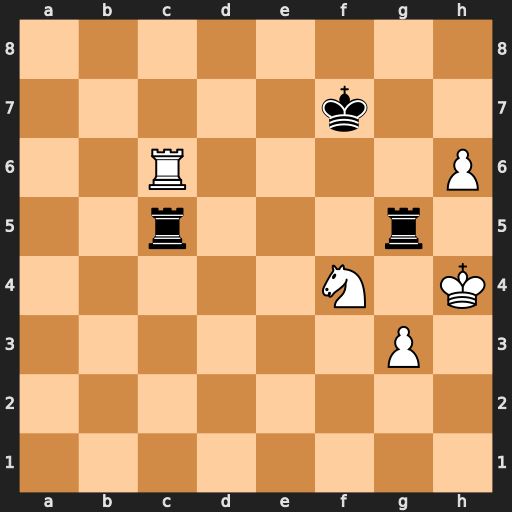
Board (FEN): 8/5k2/2R4P/2r3r1/5N1K/6P1/8/8
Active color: w
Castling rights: -
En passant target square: -
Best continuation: h7 Rxc6 h8=Q